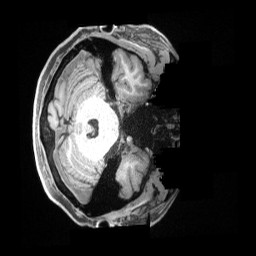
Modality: T1w
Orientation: axial
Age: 50
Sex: male
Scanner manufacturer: siemens
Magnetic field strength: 3 T
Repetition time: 2.3 s
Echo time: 0.00186 s